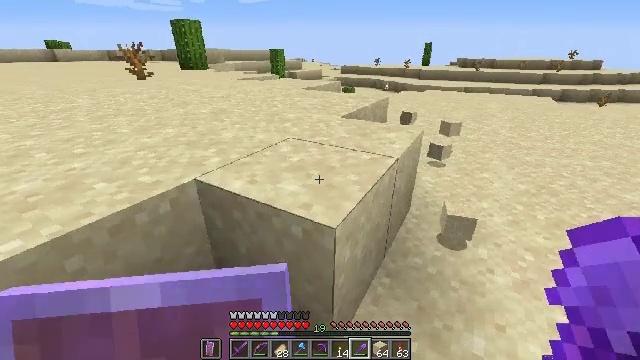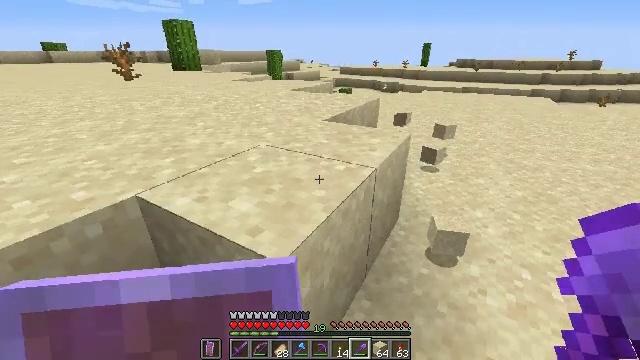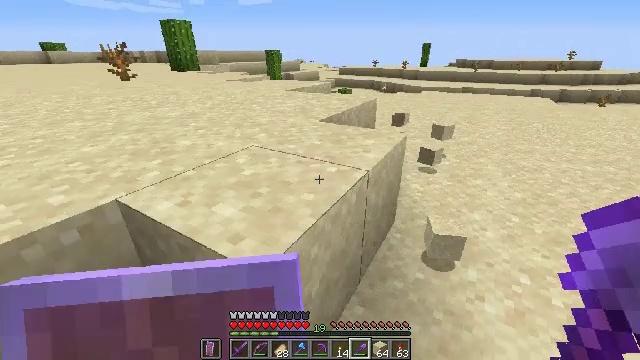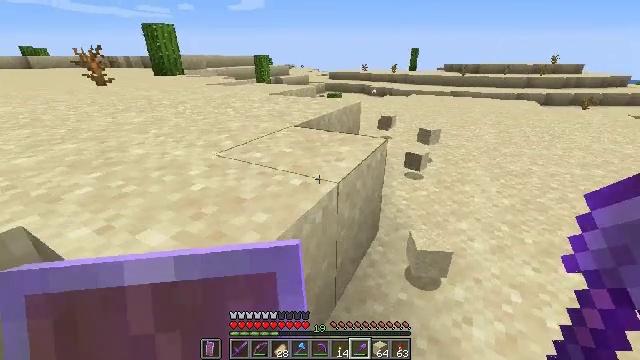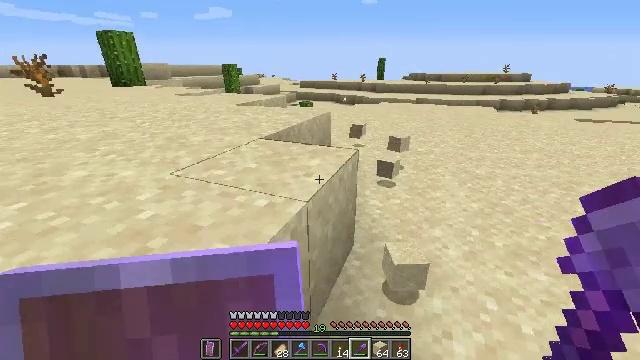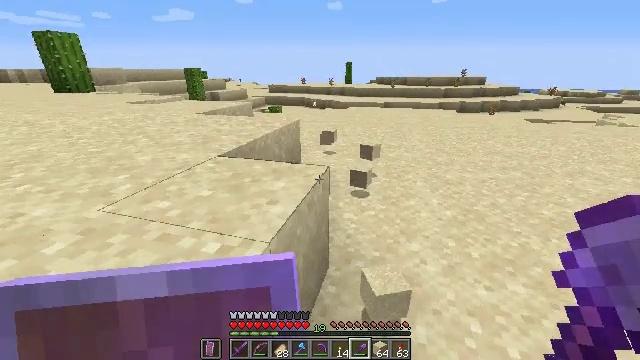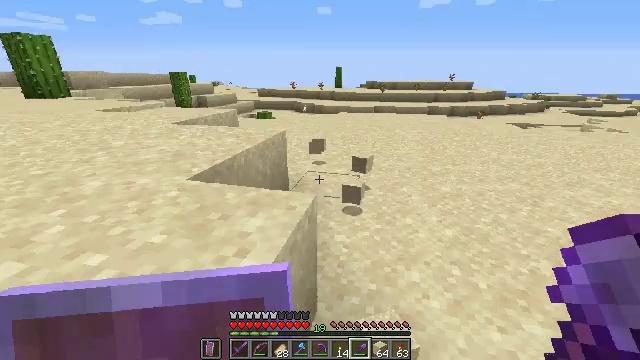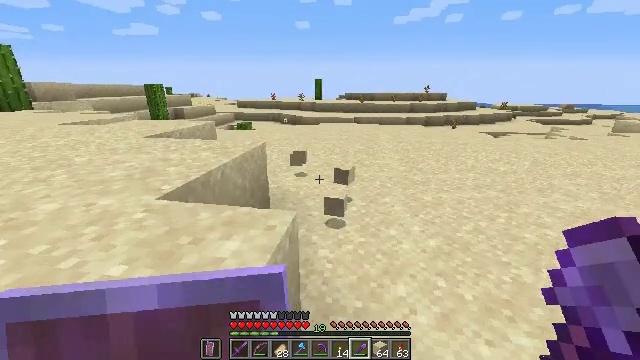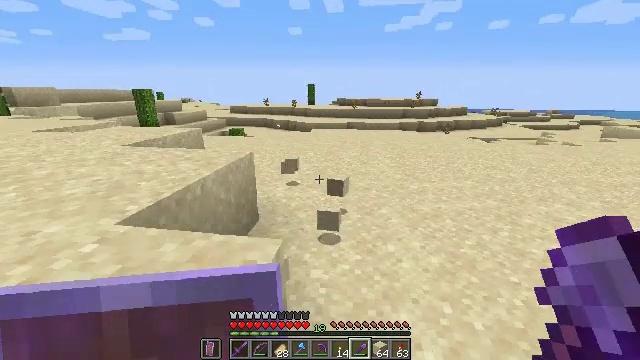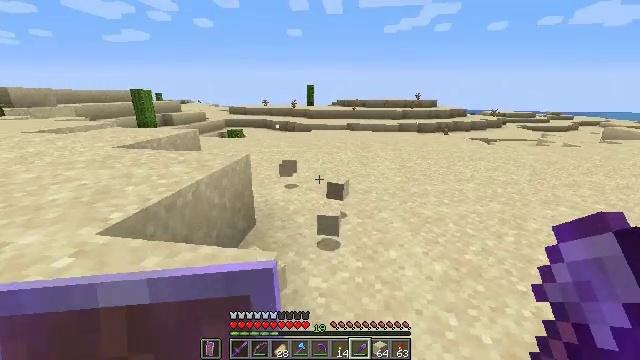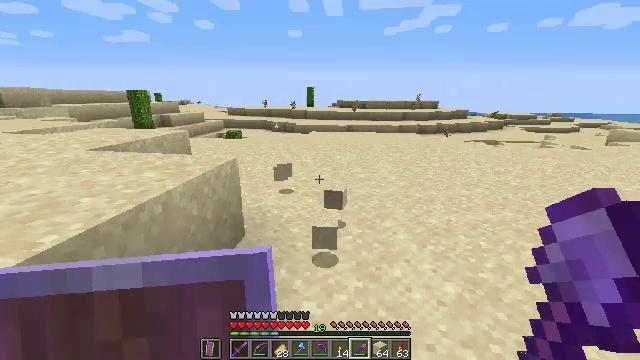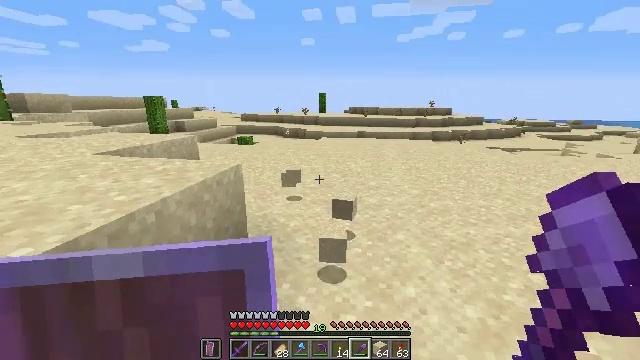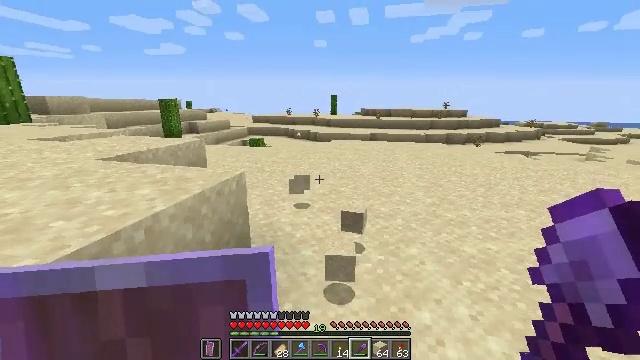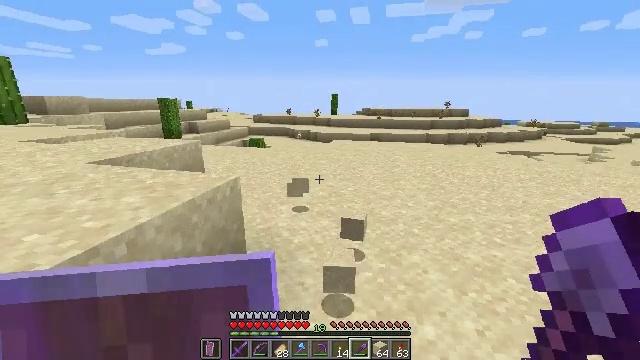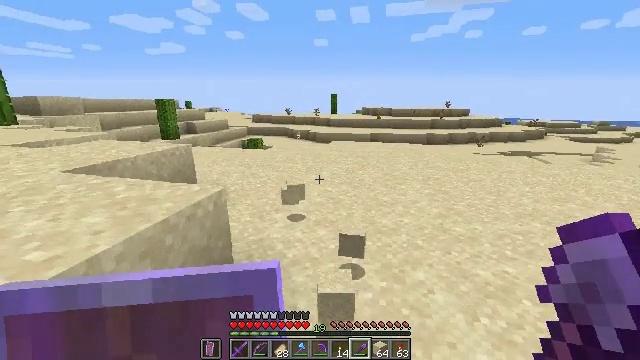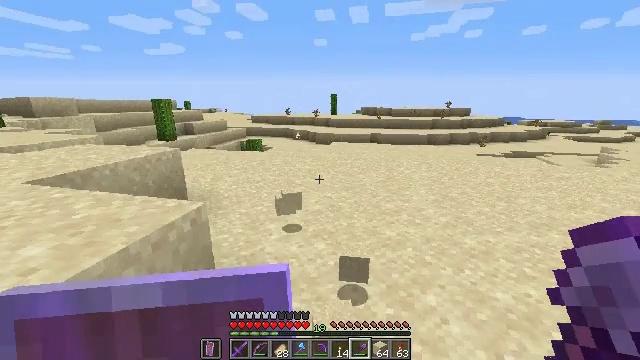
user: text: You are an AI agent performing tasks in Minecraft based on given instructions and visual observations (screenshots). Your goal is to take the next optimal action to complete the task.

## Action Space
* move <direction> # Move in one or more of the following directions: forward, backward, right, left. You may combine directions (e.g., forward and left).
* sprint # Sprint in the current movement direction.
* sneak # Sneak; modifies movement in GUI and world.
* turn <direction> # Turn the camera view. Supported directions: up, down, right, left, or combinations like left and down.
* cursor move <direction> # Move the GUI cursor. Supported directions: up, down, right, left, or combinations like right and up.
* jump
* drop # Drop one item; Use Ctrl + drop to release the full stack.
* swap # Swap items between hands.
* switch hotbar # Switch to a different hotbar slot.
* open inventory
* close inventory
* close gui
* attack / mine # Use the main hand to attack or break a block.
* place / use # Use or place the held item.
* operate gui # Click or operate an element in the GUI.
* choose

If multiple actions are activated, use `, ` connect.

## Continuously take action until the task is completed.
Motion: motion action
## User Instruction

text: Mine sand by the water.
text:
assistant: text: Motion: move forward and move right
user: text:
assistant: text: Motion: move forward and move right
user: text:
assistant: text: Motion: move forward, turn right
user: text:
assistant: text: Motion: move forward, turn right and up
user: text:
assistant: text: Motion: move forward, turn right
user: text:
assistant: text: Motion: move forward, turn right
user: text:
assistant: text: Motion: move forward, turn right and up
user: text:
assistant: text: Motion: move forward, turn right and up
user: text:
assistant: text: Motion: move forward
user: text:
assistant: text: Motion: move forward
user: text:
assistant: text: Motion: move forward, turn left and up
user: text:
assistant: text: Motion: move forward, turn left
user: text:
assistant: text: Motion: move forward
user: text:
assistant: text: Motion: move forward
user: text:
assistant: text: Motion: move forward
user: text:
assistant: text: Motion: move forward
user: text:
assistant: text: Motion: move forward
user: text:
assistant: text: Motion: move forward, turn left
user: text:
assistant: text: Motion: move forward, turn left
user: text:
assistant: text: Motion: move forward, turn left
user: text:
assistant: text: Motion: move forward, turn left and down
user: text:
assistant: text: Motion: move forward, turn left and down
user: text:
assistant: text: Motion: move forward, turn left
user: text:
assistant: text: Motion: move forward
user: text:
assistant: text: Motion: move forward
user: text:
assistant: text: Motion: move forward and move right
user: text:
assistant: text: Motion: move forward and move right, turn left
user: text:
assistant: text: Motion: move forward and move right, turn left and down
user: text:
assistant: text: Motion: move forward and move right, turn left and down
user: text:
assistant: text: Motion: move forward and move right